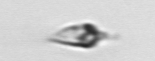
Label: Oxytoxum